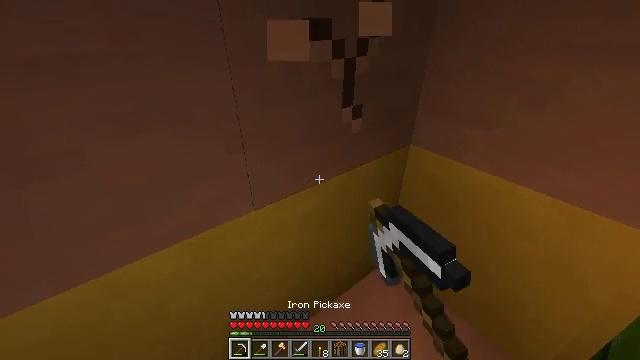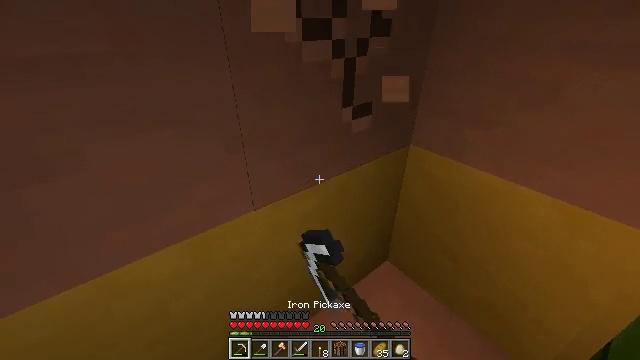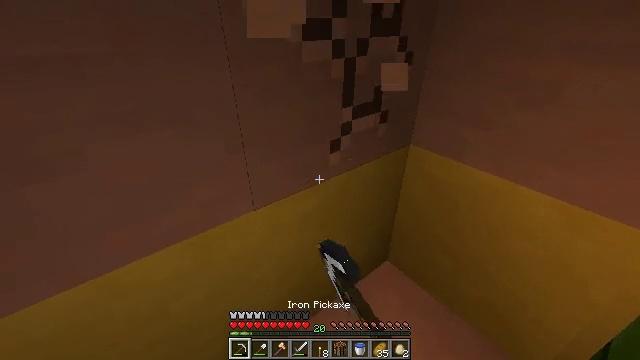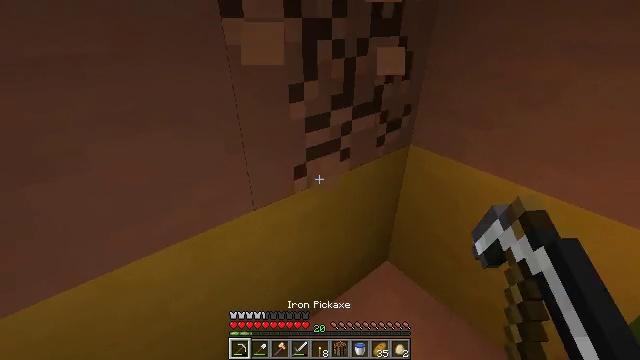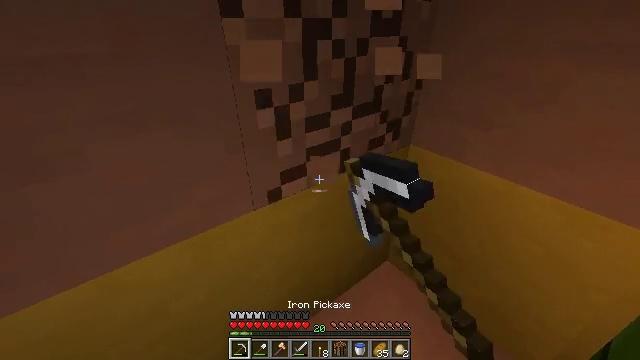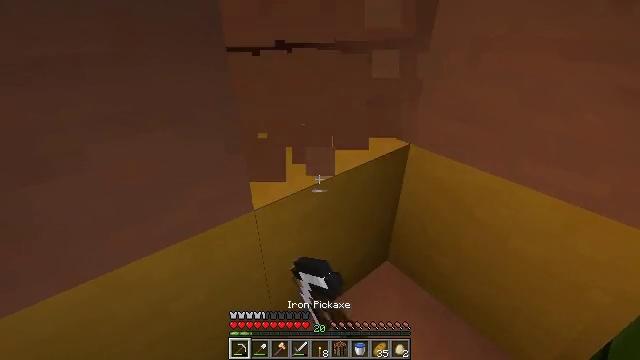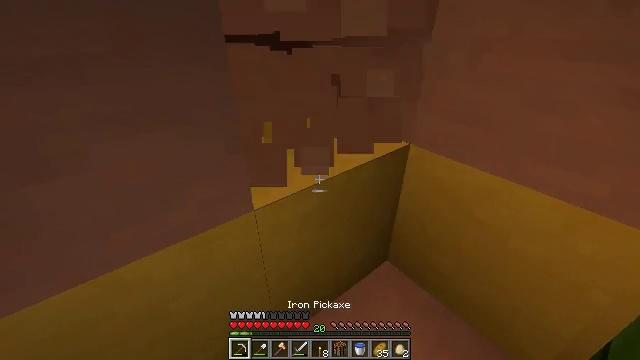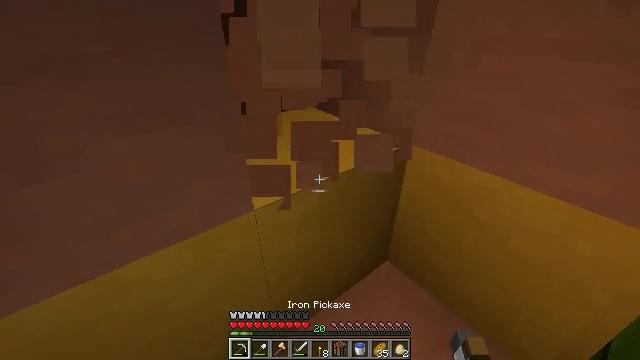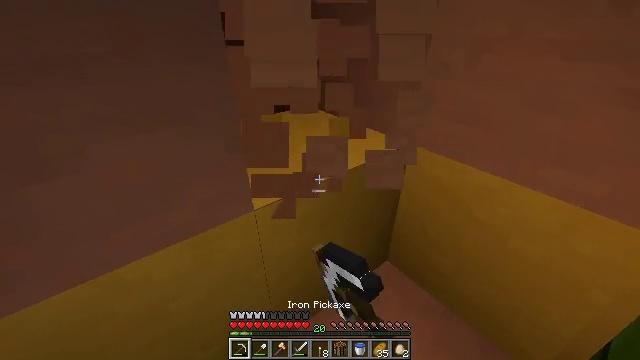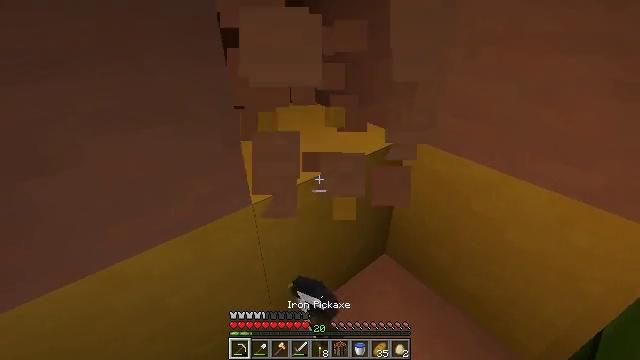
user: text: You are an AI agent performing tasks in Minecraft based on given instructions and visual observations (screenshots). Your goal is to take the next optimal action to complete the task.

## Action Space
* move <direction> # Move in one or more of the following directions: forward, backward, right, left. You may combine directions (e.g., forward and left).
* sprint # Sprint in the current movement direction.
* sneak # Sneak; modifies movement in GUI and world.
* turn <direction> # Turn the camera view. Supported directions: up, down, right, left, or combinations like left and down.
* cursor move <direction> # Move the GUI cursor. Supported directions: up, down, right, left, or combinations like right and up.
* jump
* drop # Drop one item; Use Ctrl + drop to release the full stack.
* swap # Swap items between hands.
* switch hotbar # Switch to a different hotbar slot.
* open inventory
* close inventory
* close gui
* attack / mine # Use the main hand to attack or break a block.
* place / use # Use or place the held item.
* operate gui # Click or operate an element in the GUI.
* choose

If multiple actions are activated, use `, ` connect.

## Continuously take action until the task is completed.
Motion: motion action
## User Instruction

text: Attack the terracotta block to obtain it.
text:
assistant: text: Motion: attack / mine
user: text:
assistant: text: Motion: attack / mine
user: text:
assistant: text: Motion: attack / mine
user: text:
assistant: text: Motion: attack / mine
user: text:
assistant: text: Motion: attack / mine
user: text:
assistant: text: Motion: attack / mine
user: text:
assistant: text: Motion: attack / mine
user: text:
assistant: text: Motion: attack / mine
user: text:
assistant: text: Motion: turn down, attack / mine
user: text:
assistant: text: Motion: attack / mine